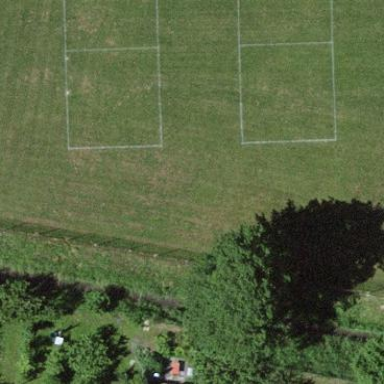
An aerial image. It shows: Multi-sport pitch on the ground leisure land.